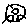
Label: moon